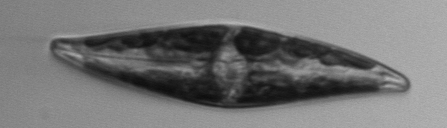
Label: Pleurosigma